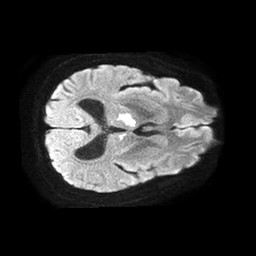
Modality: TRACE
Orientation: axial
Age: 52
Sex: female
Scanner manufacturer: philips
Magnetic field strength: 1.5 T
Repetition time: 4.6 s
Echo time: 0.08517 s